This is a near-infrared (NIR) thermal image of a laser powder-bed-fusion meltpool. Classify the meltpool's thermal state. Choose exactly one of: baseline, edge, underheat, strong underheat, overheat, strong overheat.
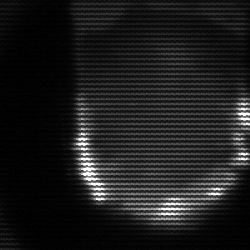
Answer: baseline